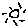
Label: sun